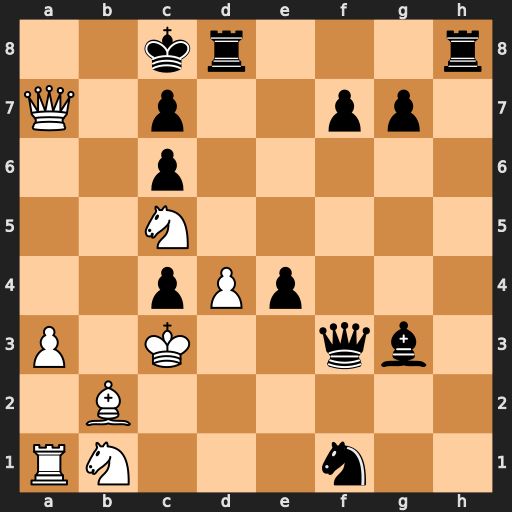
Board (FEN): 2kr3r/Q1p2pp1/2p5/2N5/2pPp3/P1K2qb1/1B6/RN3n2
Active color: w
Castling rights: -
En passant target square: -
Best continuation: Kb4 Qb3+ Nxb3